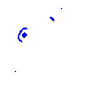
Particle: electron